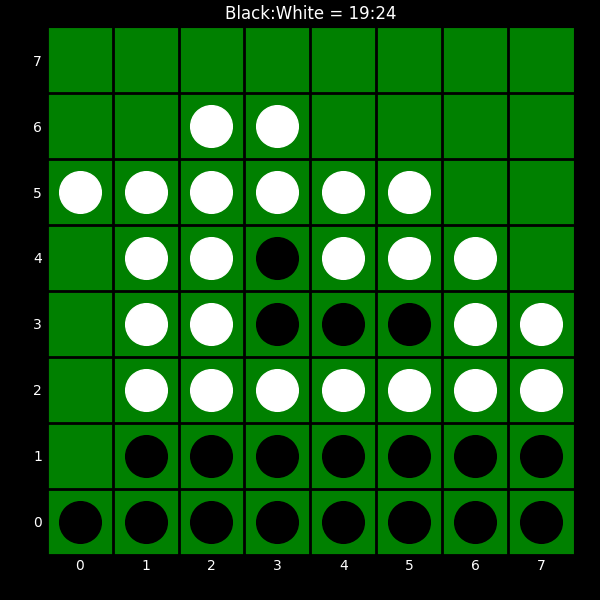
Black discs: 19
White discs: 24